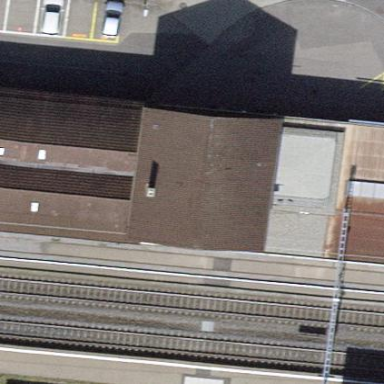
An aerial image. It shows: Beige building with gabled roof.